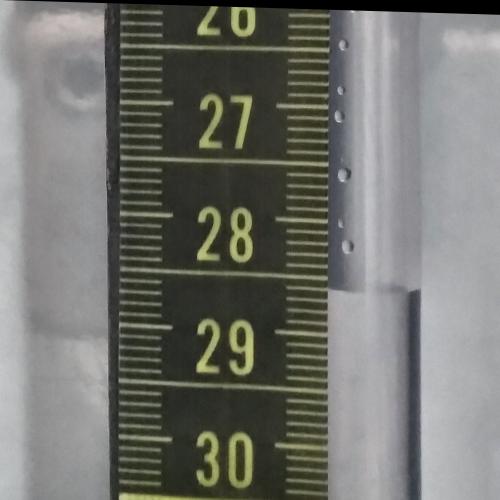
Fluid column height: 28.6 cm